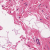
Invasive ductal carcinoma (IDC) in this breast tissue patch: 0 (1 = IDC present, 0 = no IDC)